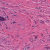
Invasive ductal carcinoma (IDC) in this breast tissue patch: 0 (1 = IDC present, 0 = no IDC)